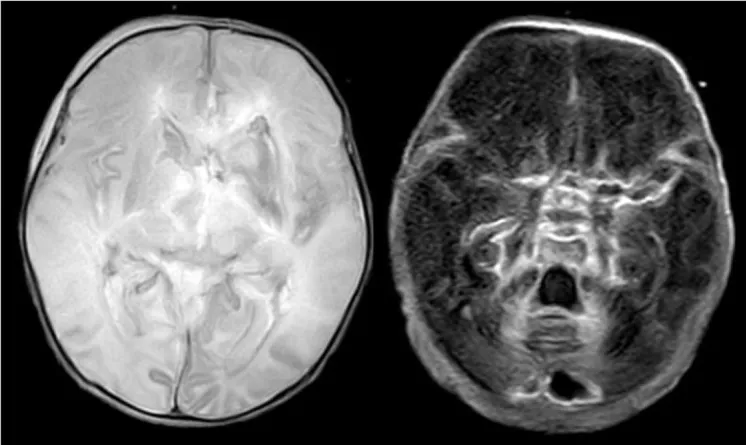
(C, D) On 2022.01.26th, MRI scan of the head showed changes in the left ventricle after puncture drainage. Severe cerebral edema suggested the presence of ventricular and subarachnoid hemorrhage.
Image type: radiology (mri)